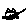
Label: cat